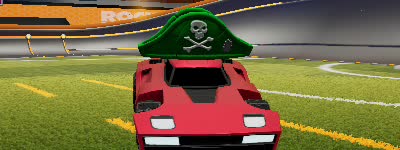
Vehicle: breakout